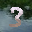
Label: 3